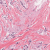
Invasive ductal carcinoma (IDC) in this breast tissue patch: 1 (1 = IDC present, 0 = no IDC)